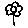
Label: flower